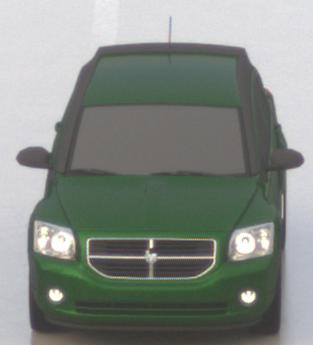
Make: Dodge
Model: Caliber 1.8
Detailed model: Caliber
Model produced from: 2006/06
Model produced until: 2009/03
Doors: 5
Color: green
Road condition: wet road
Daytime: morning or afternoon
Contrast: low contrast